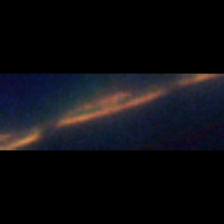
Taxon: Psuedo-nitzschia
Group: Diatoms